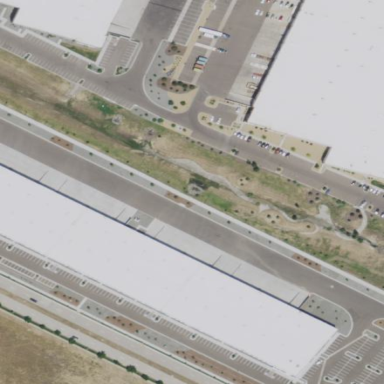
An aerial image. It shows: Warehouse building.